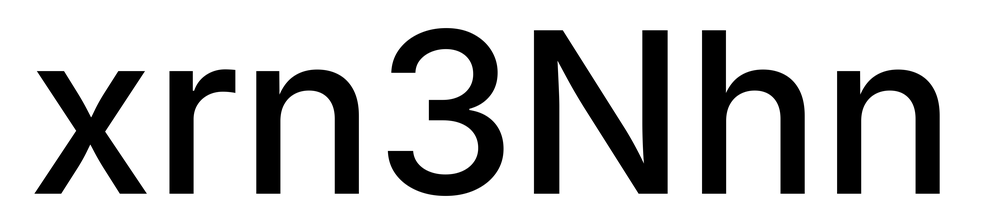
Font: Inter_Medium